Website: ulta-beauty
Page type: cross-sells
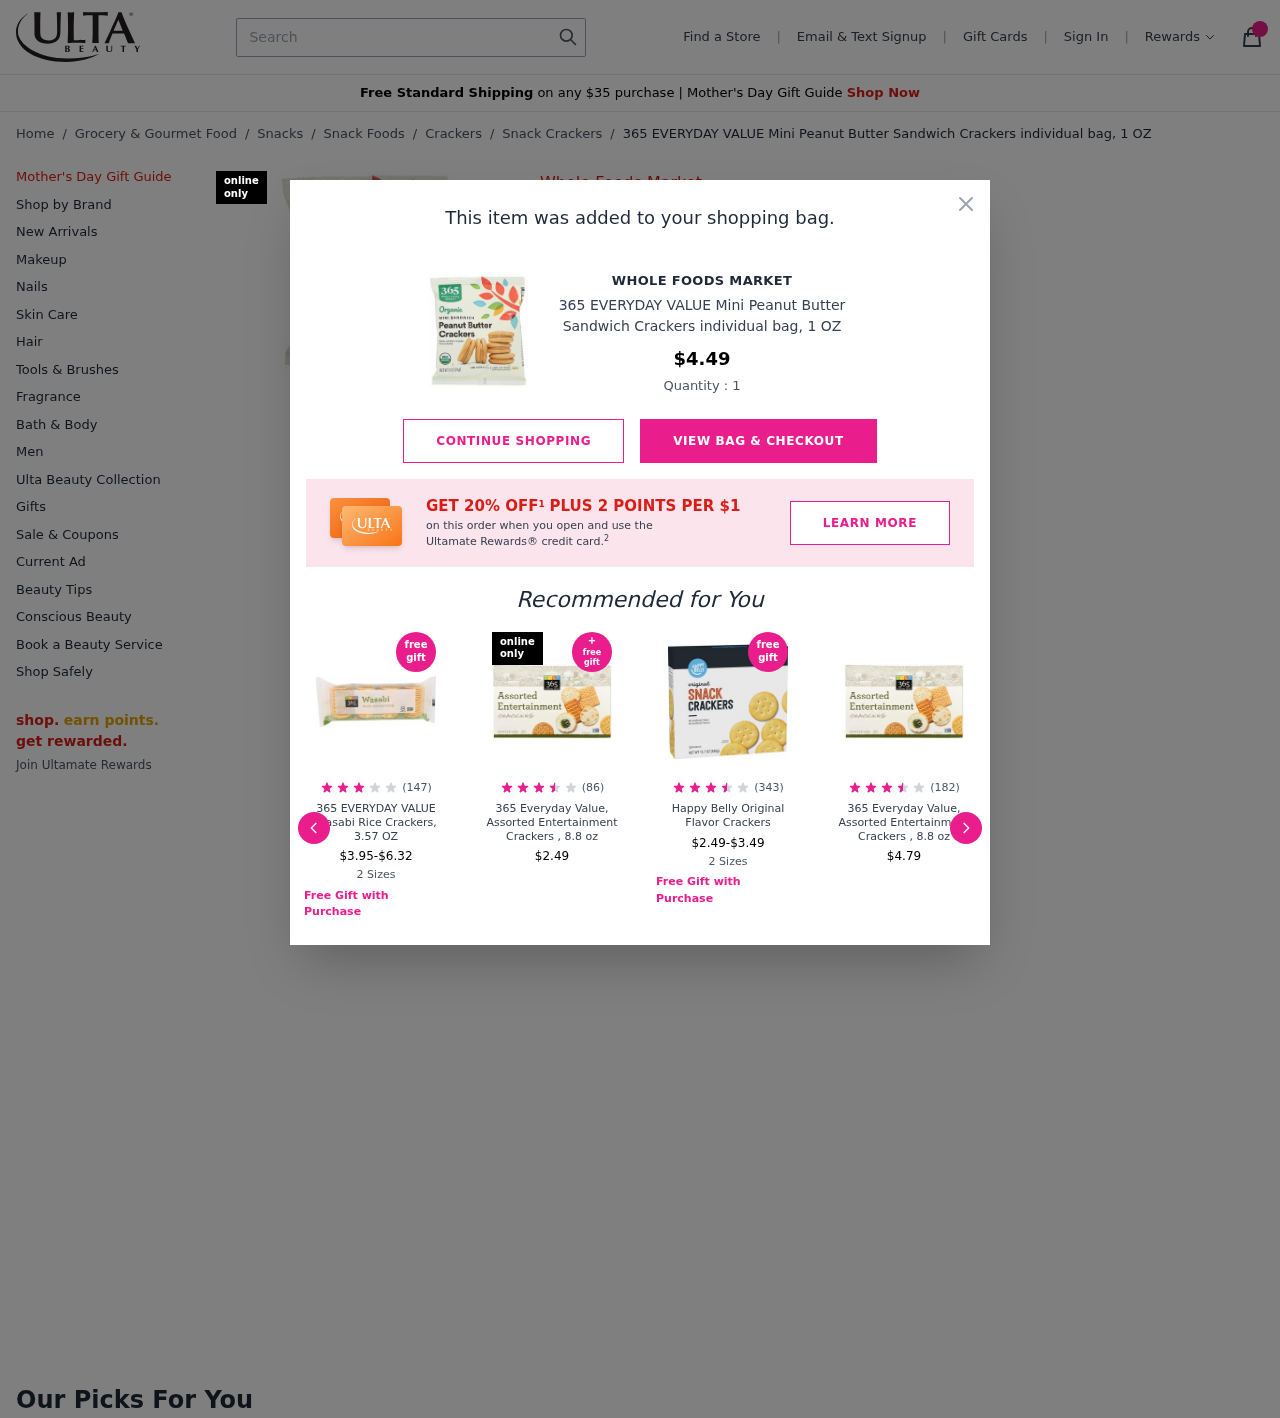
Product elements: key: PRODUCT1_BRAND
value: Whole Foods Market
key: PRODUCT1_BREADCRUMB
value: Grocery & Gourmet Food
Snacks
Snack Foods
Crackers
Snack Crackers
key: PRODUCT1_NAME
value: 365 EVERYDAY VALUE Mini Peanut Butter Sandwich Crackers individual bag, 1 OZ
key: PRODUCT1_QUANTITY
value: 1
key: PRODUCT2_NAME
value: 365 EVERYDAY VALUE Wasabi Rice Crackers, 3.57 OZ
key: PRODUCT2_NUM_RATINGS
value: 147
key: PRODUCT2_PRICE
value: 3.95
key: PRODUCT2_RATING
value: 3.1
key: PRODUCT3_NAME
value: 365 Everyday Value, Assorted Entertainment Crackers , 8.8 oz
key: PRODUCT3_NUM_RATINGS
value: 86
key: PRODUCT3_PRICE
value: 2.49
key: PRODUCT3_RATING
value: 3.7
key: PRODUCT4_NAME
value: Happy Belly Original Flavor Crackers
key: PRODUCT4_NUM_RATINGS
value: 343
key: PRODUCT4_PRICE
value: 2.49
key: PRODUCT4_RATING
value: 3.7
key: PRODUCT5_NAME
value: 365 Everyday Value, Assorted Entertainment Crackers , 8.8 oz
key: PRODUCT5_NUM_RATINGS
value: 182
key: PRODUCT5_PRICE
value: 4.79
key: PRODUCT5_RATING
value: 3.7
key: PRODUCT1_BRAND2
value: WHOLE FOODS MARKET
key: PRODUCT1_NAME2
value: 365 EVERYDAY VALUE Mini Peanut Butter Sandwich Crackers individual bag, 1 OZ
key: PRODUCT1_PRICE2
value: $4.49
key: PRODUCT2_PRICE_MAX
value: -$6.32
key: PRODUCT4_PRICE_MAX
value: -$3.49
Search elements: key: HEADER_SEARCH
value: Search